Question: I am in the process of developing a Java application using Swing. I want to open a document file inside the application where a user can select some content. On right click, it should give list of all the fields above, when user clicks on a field the selected part from the document goes to that particular field.
Please refer the image:

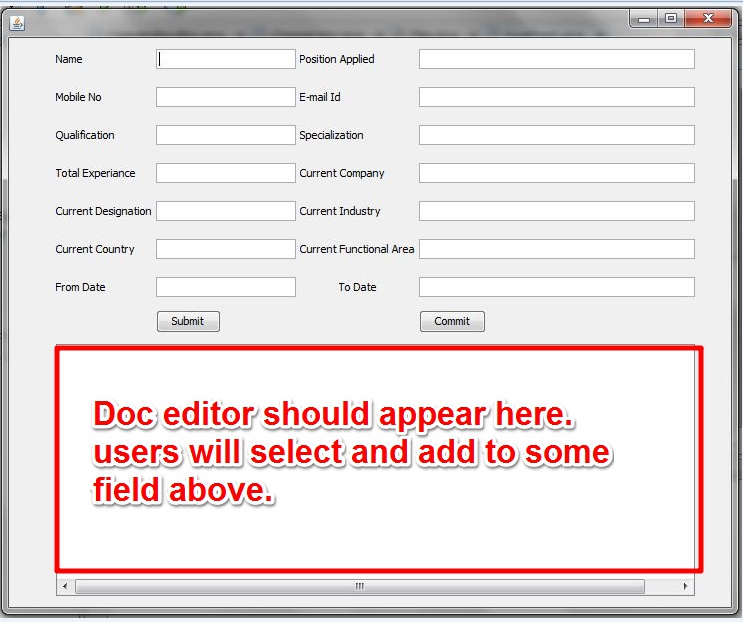
Answer: You can select text in a <URL> illustrates some of the concepts.